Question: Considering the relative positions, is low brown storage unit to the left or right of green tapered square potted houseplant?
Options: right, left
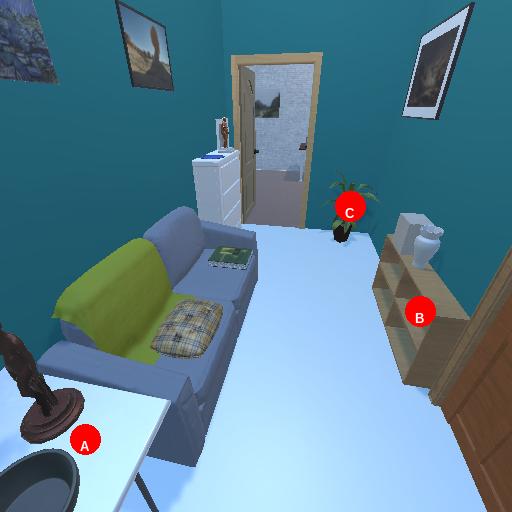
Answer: right